Question:
Following Error Show , please tell me how to fix it ?
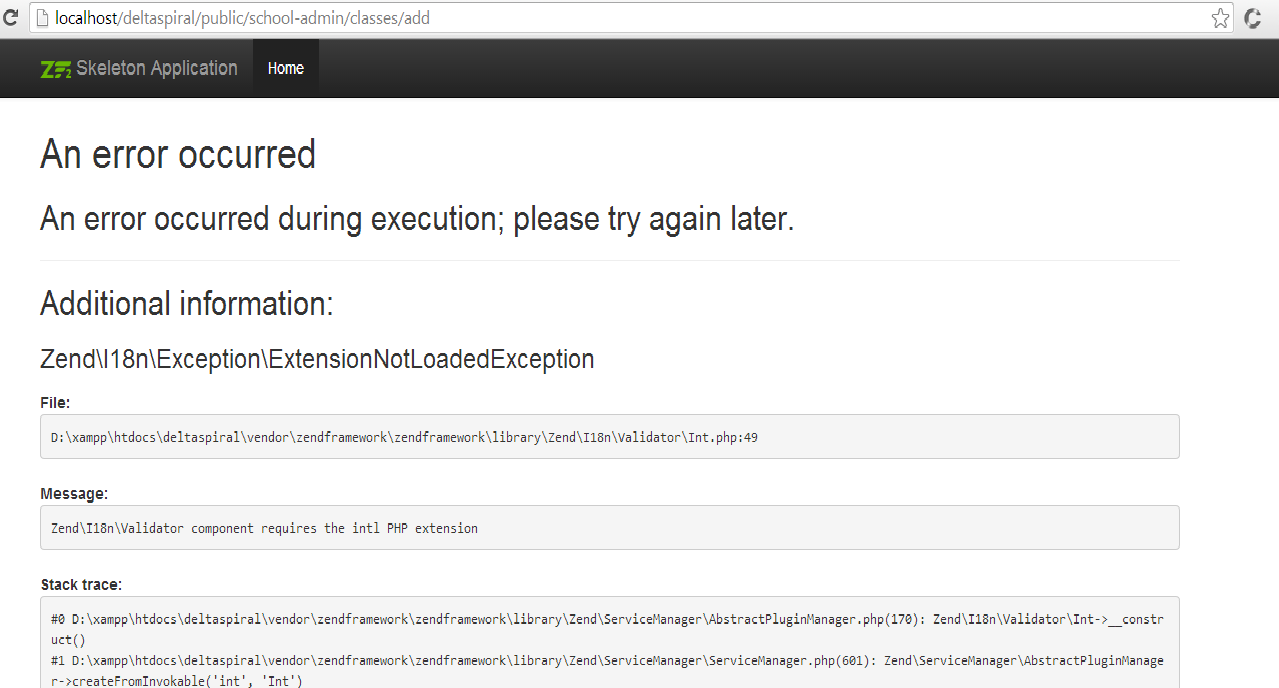
Answer: In your php.ini you should look for extension=php_intl.dll if its commented, comment that out,
check if your extension_dir= points to a valid location (probably yes) and finally make sure that your extension_dir contains php_intl.dll.